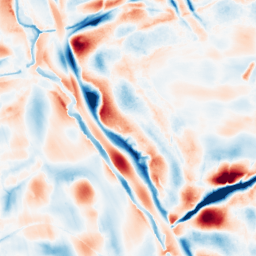
Category: wavelet
Decomposition family: wavelet_biorthogonal
Decomposition parameters: wavelet: bior5.5
level: 5
Upsampling method: cubic_mitchell
Upsampling parameters: scale: 2
Upsampling scale: 2